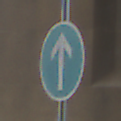
Verkehrszeichen: VorgeschriebeneFahrtrichtungGeradeaus
Umgebung: Roofed, Beach
Tageszeit: Midday
Wetter: Overcast
Licht: Natural
Jahreszeit: NotSpecified
Kontrast: LowContrast